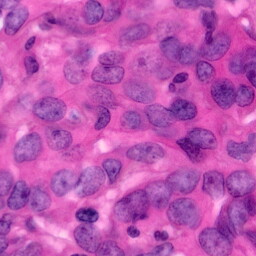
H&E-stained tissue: Pancreatic